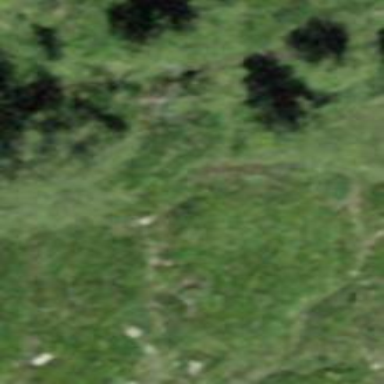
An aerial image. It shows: Forest area predominantly covered with needle-leaved trees.